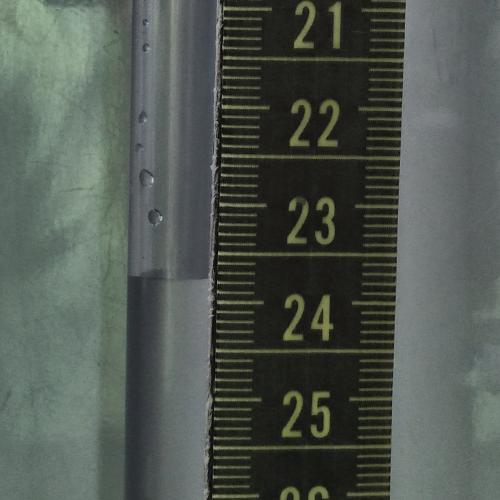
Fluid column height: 23.8 cm